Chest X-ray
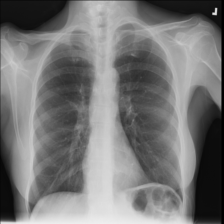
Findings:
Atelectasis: negative
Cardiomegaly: negative
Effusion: negative
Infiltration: negative
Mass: negative
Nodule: negative
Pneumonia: negative
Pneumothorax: negative
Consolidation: negative
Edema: negative
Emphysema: negative
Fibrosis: negative
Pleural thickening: negative
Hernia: negative